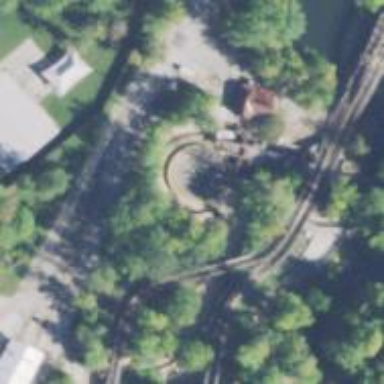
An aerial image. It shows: River rafting attraction featuring water track roller coaster.